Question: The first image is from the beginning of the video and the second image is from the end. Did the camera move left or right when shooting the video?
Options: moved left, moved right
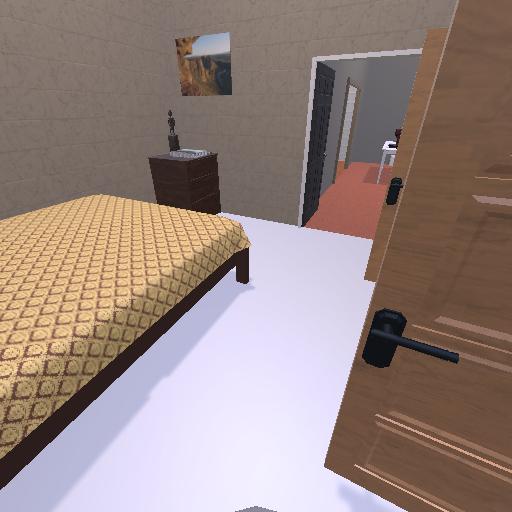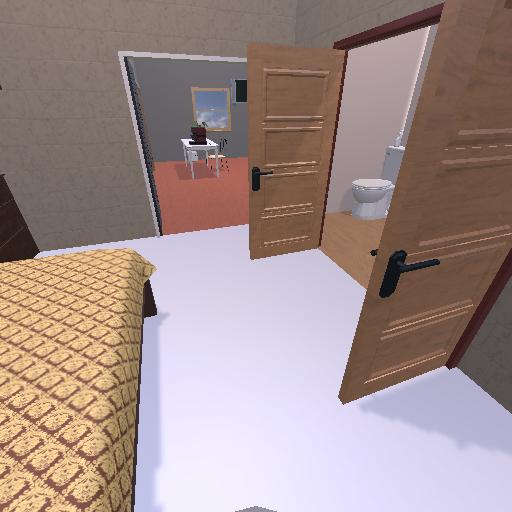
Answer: moved left